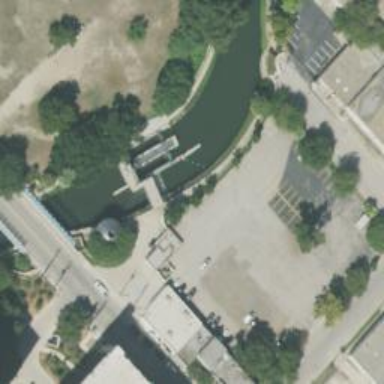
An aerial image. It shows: Lock gate along waterway.